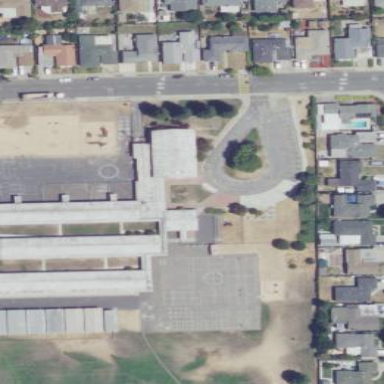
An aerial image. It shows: School building.